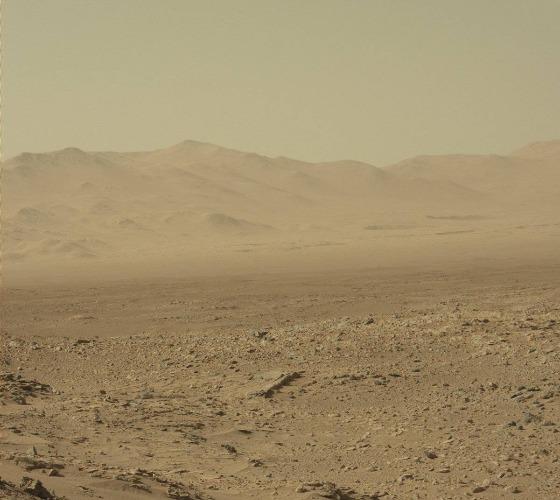
Terrain classes present: Bedrock, Gravel / Sand / Soil, Sky / Distant Mountains